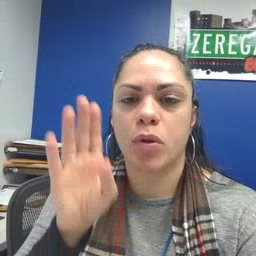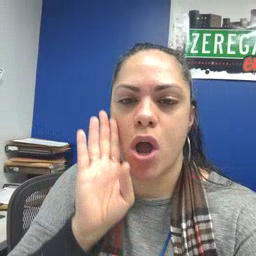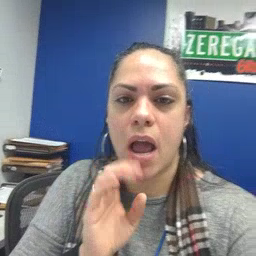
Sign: brown